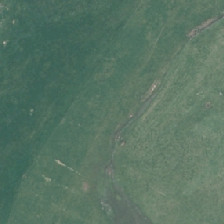
Land cover: high_producing_grassland